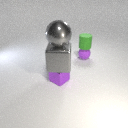
large gray metal cube to the left of small green rubber cylinder